Question: I am using MAT of eclipse to analyze memory usage in my Android project.
I have used
'''
try {
Debug.dumpHprofData("/mnt/sdcard/myapp.hprof");
Log.i("","Calle d dumpHprofData");
} catch (IOException e) {
// TODO Auto-generated catch block
e.printStackTrace();
}
'''
in my onCreate().. and generating myapp.hprof file. Then converting it into mat.hprof using "hprof-conv myapp.hprof mat.hprof"
I opened up "mat.hprof" using eclipse and it displays huge leaks.
I am not usre how to anlyze and resolve thos leaks.
Eg :
'''
7,321 instances of "java.lang.String", loaded by "<system class loader>" occupy 457,648 (23.06%) bytes.
Keywords
java.lang.String
'''
I am unable to open the source file related to it using MAT.
Please help.
Thanks
Sneha
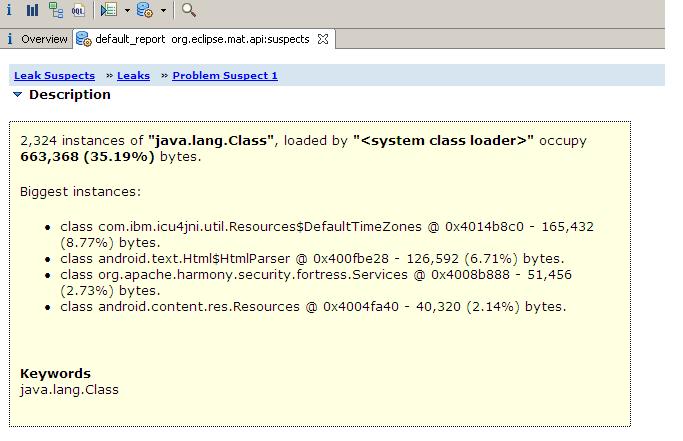
Answer: Once you convert the hprof file... Try opening the file from MAT tool ... File -> Open heap Dump -> browse and select your file.
Now click histogram view and enter the name of your activity at the top. You will be able to see shallow heap and retained heap.
Object should be 1. If it is more than 1, check the live refereces.
Right click your class name -> select Path to GC roots -> exclude weak references.
Hope this helps.